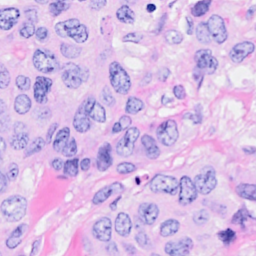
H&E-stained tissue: Breast